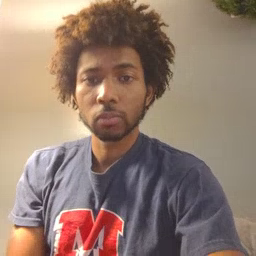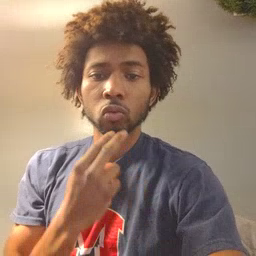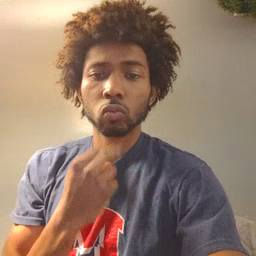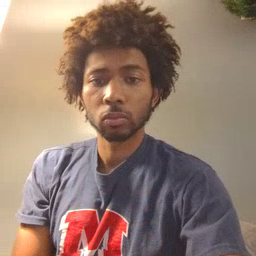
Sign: cute